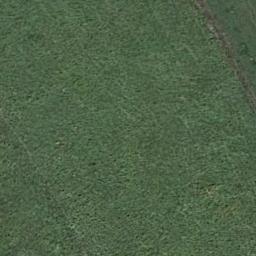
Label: meadow